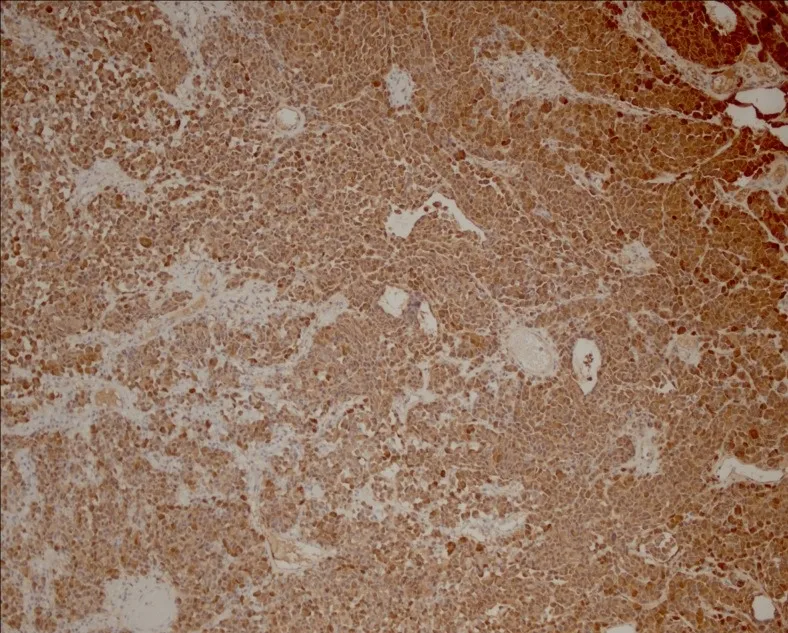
Immunohistochemistry shows strong positivity for S100 on lesional cells.
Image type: pathology (immunostaining)